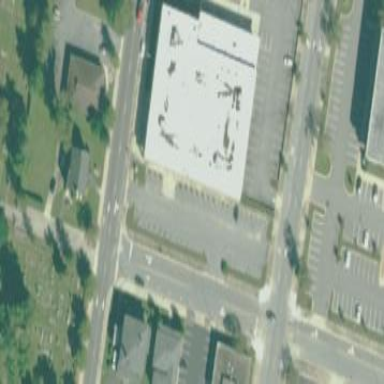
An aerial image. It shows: Building that serves as post office.